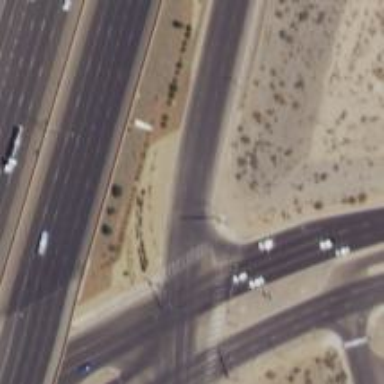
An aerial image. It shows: Primary link highway with asphalt surface.